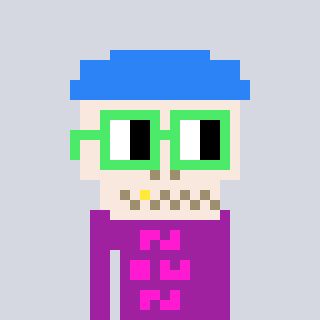
a pixel art character with square light green glasses, a skeleton-hat-shaped head and a magenta-colored body on a cool background